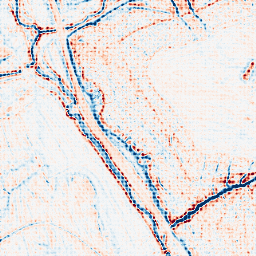
Category: edge_preserving
Decomposition family: bilateral
Decomposition parameters: d: 9
sigma_color: 150
sigma_space: 100
Upsampling method: sinc_blackman
Upsampling parameters: scale: 4
kernel_size: 4
Upsampling scale: 4